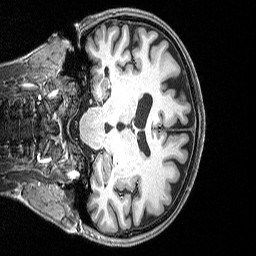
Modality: T1w
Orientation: coronal
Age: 38
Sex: female
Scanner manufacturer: siemens
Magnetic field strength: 3 T
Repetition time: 2.3 s
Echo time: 0.00298 s